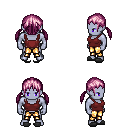
a pixel art fantasy rpg character, male body template, dark elf, purple skin, maroon pirate shirt, gold greaves, pink twin-tailed hairstyle, gray slippers, four views (front, back, left, right), 2x2 character sprite sheet, small pixel art, hard edges, no anti-aliasing